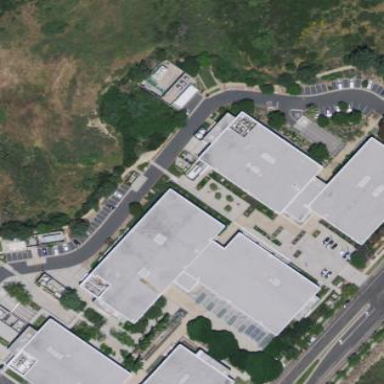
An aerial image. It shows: Industrial building.